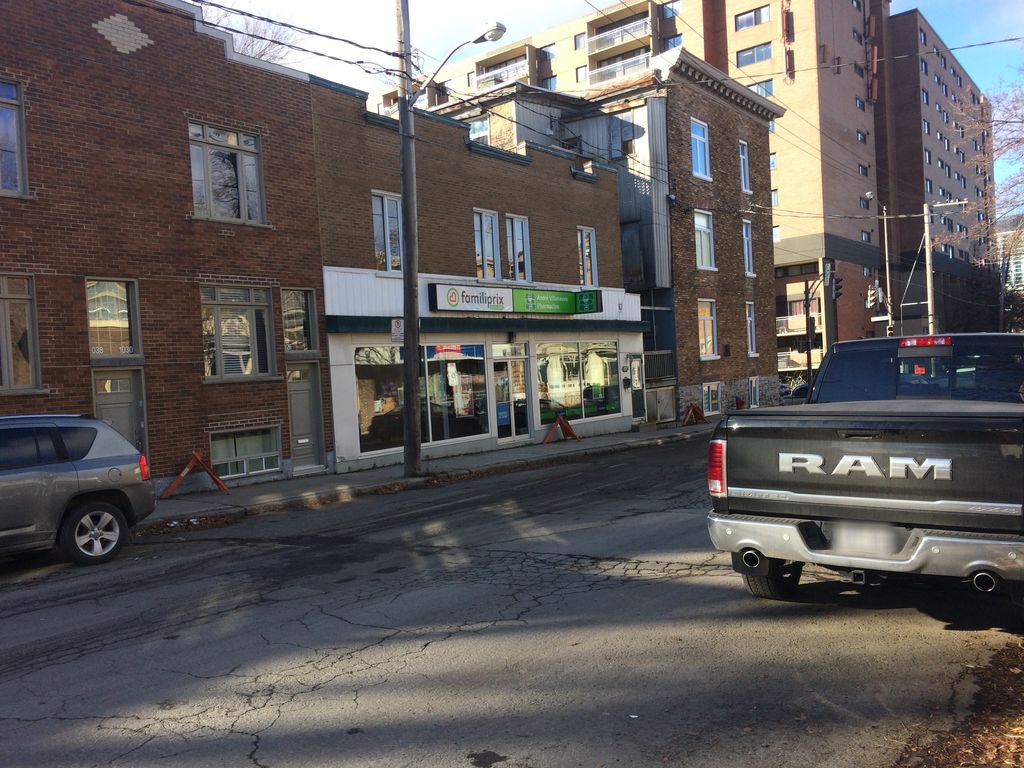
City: quebec_city